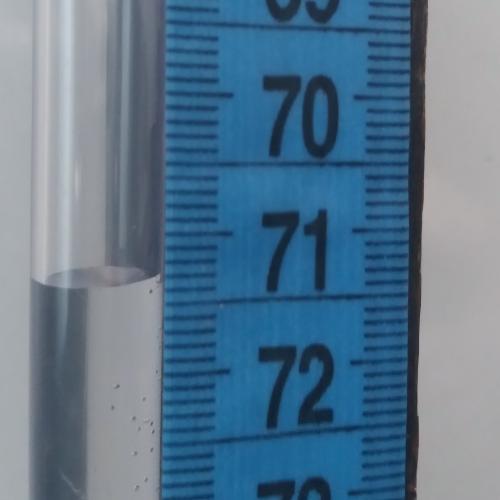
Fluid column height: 71.3 cm